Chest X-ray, AP view. Patient: 67 years old, sex M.
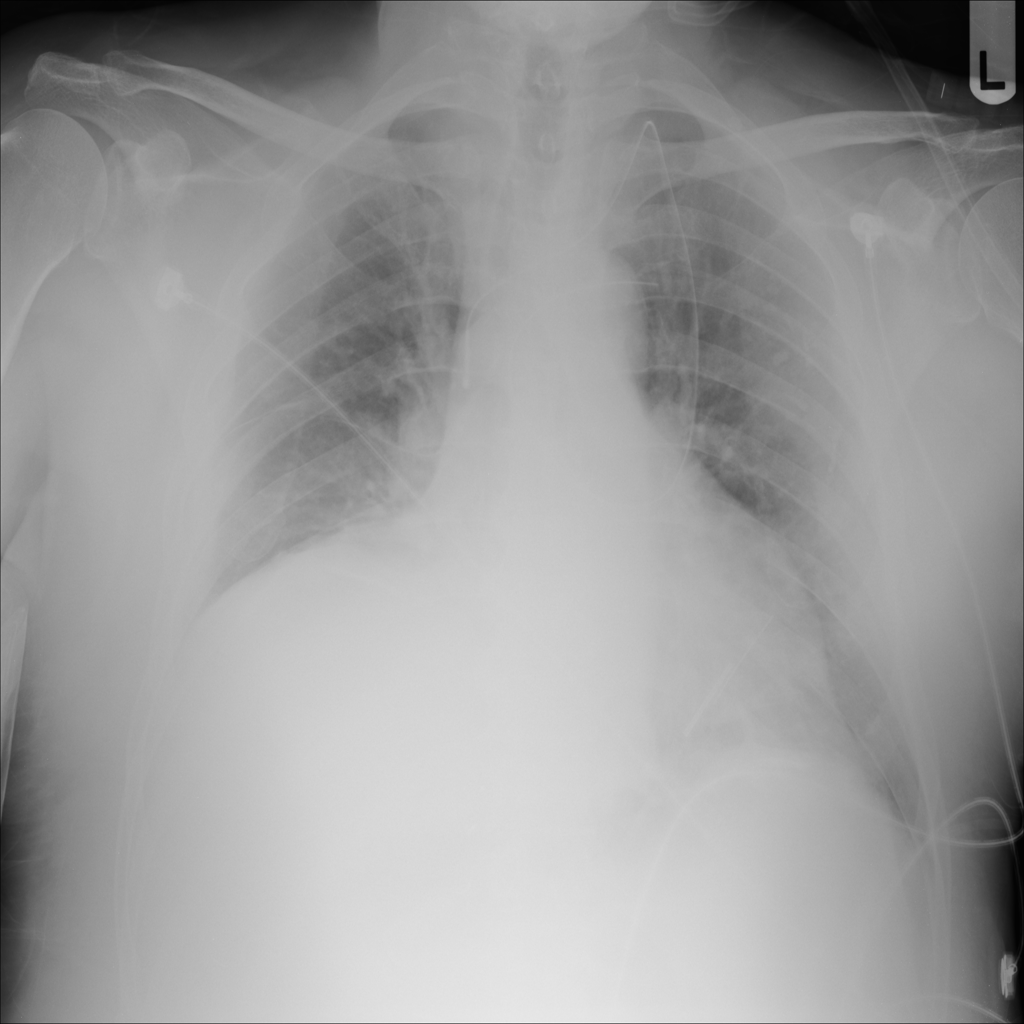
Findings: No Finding